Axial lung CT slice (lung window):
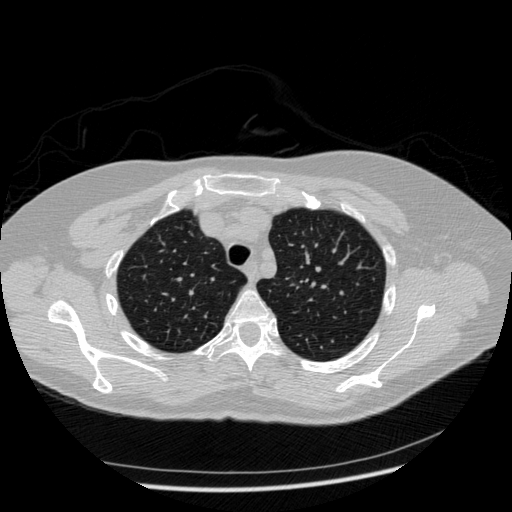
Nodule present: no